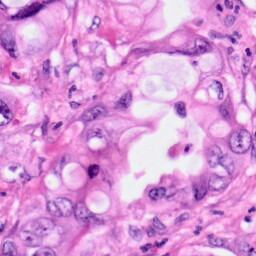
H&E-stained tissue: Pancreatic